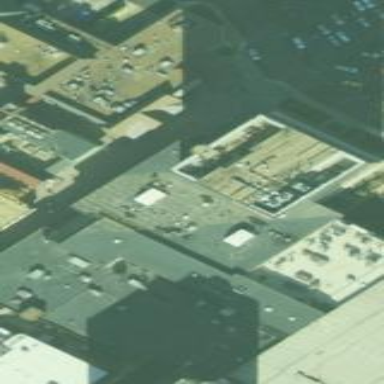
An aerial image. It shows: Commercial building.